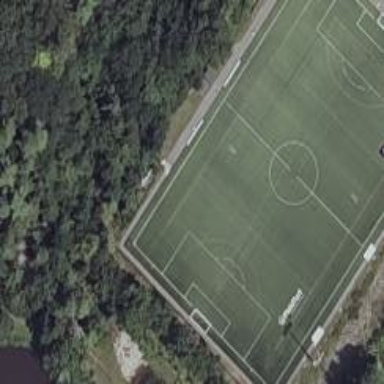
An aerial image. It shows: Artificial turf pitch for soccer and lacrosse.